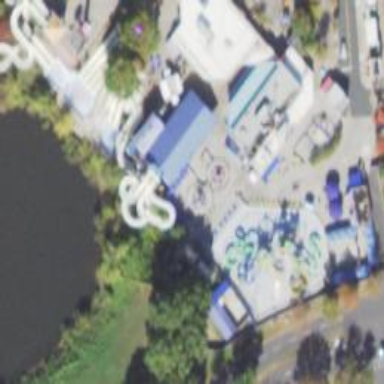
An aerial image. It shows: Water slide attraction.